Question: I'm creating a sprite from a 'SKTexture', that in turn was created from another texture loaded from an atlas, like this:
'''
SKTexture *textureFromAtlas = [SKTexture textureWithImageNamed:@"MyImage.png"];
CGRect myRect = textureFromAtlas.textureRect;
myRect.size.with *= 0.5;
myRect.size.height *= 0.5;
SKTexture *newTexture = [SKTexture textureWithRect:myRect inTexture:textureFromAtlas];
SKSpriteNode * MySprite = [SKSpriteNode spriteNodeWithTexture:newTexture];
'''
'textureFromAtlas' happened to be rotated, since inside the folder in the application bundle, shows rotated, and has the key set to YES for that sub-image
How can I create 'MySprite' so that it has the right rotation?

is what one would expect, since SpriteKit does the auto rotation thing;
is the actual result, i.e. what one gets with the code from above
I had to add some code to get the size of , but the rotated one contained in the atlas, to see whether it is rotated, and then calculate a new rotated 'myRect' to use for 'mySrpite'
'''
CGRect textureRect = textureFromAtlas.textureRect;
CGSize atlasSize = [[SKTexture textureWithRect:CGRectMake(0, 0, 1, 1)
inTexture:textureFromAtlas] size];
CGSize sizeInAtlas = CGSizeMake(textureRect.size.width * atlasSize.width,
textureRect.size.height * atlasSize.height);
myRect = CGRectMake(myRect.origin.x,
myRect.origin.y+myRect.size.height-sizeInAtlas.height/atlasSize.height);
SKTexture *rotatedTexture = [SKTexture textureWithRect:myRect
inTexture:textureFromAtlas];
mySprite = [SKSpriteNode spriteWithTexture: rotatedTexture];
mySprite.zRotation = M_PI_2;
'''
This effectively "moves" the rect to the upper-left corner of the rotated image in , so that 'mySprite' would be the one in , however this only works if the MyImage.png is fully opaque or has no transparent borders, because SpriteKit make some optimisations with those images with transparency, and the textureRect is smaller than the actual frame in the atlas.
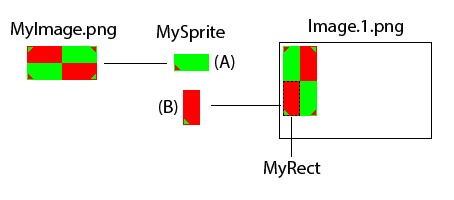
Answer: Unfortunately there appears to be a bug with textureWithRect:inTexture when using a texture that comes from an SKTextureAtlas. This kind of make sense because what you are trying to do is create a sprite map from a sprite map and I can see this causing some performance issues.
To get your desired resutls I see it working two different ways.
First option move MyImage out side of an atlas folder (or use asset catelog) and use the textureWithRect:inTexture. This is ideal if the image is already created as a sprite sheet and you don't want to chop it up. This isn't a bad solution but you will likely get better results with the second option.
'''
SKTexture *textureFromAtlas = [SKTexture textureWithImageNamed:@"MyImage.png"];
CGRect myRect = CGRectMake(0,.5,.5,.5);
SKTexture *newTexture = [SKTexture textureWithRect:myRect inTexture:textureFromAtlas];
SKSpriteNode * MySprite = [SKSpriteNode spriteNodeWithTexture:newTexture];
'''
Second option chop up your image and then add those images to images.atlas This is more ideal if you want to get other textures that may be rendered at the same time on one sprite sheet (atlas). SpriteKit will take care of the putting them together as one image at run time.

Red/Green would be the chopped up image that then gets combined and pink/green is just one image like you had before.
You would then would be able to easily use code like...
'''
SKTexture *textureFromAtlas = [SKTexture textureWithImageNamed:@"MyImage1.png"];
SKSpriteNode *mySprite = [SKSpriteNode spriteNodeWithTexture:textureFromAtlas];
'''
Both options do not require worrying about rotation. Even if the .atlas rotates it when you get the image out it won't be rotated.